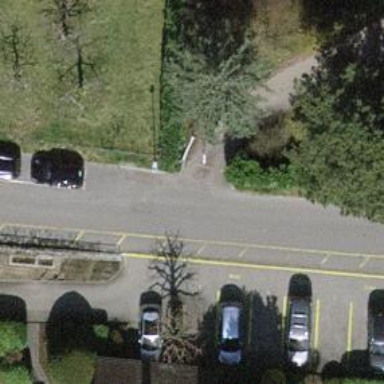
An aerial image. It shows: Hedge acting as barrier.